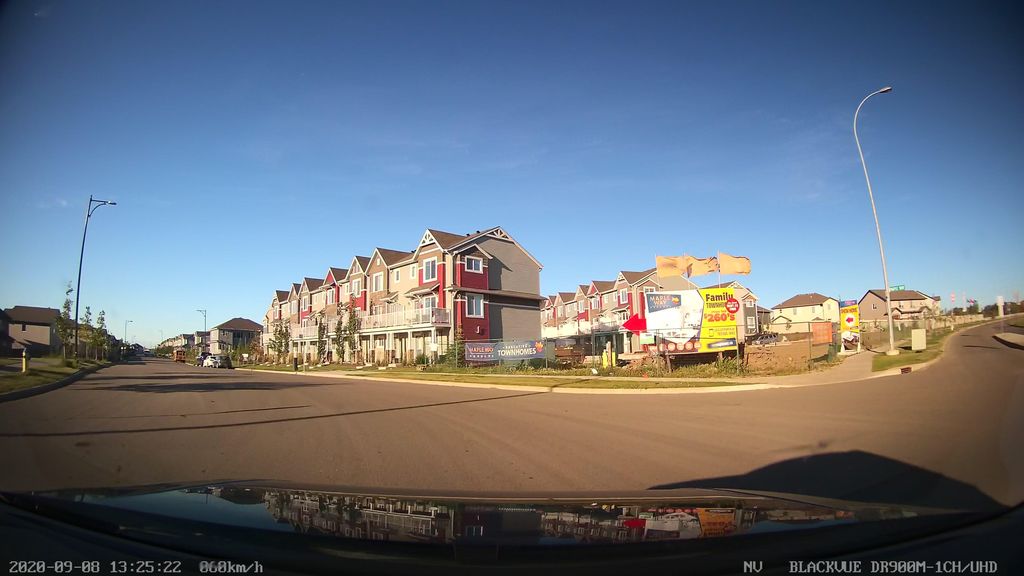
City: edmonton